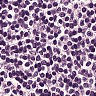
Metastatic tissue present: no